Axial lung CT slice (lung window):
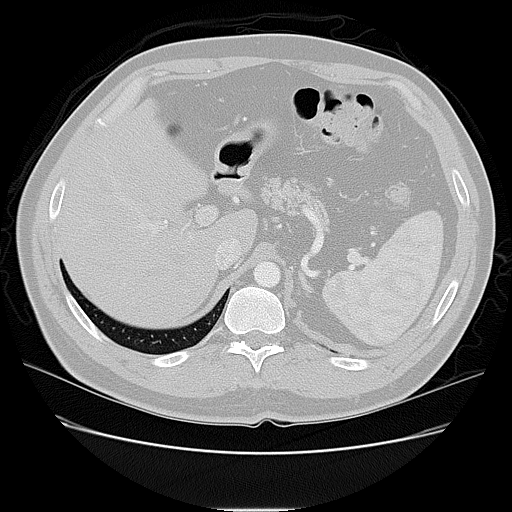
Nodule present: no